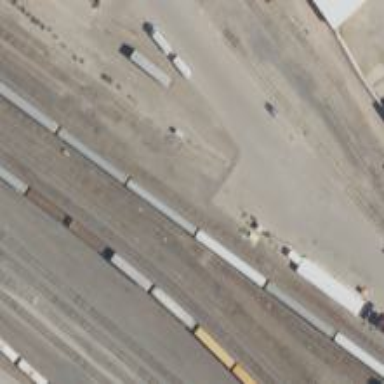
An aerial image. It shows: Abandoned railway yard.